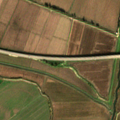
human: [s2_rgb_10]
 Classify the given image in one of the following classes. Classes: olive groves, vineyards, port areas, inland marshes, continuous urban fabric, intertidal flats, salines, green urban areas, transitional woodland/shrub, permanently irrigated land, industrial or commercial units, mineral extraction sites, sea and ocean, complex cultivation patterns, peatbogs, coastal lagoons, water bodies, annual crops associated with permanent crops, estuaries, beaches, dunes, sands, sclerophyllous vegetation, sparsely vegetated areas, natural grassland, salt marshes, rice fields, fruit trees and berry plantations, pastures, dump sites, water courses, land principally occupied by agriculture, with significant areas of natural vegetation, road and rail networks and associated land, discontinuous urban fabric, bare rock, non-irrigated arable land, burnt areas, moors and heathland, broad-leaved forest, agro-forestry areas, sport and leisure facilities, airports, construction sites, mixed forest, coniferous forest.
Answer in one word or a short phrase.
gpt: permanently irrigated land, rice fields